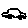
Label: car